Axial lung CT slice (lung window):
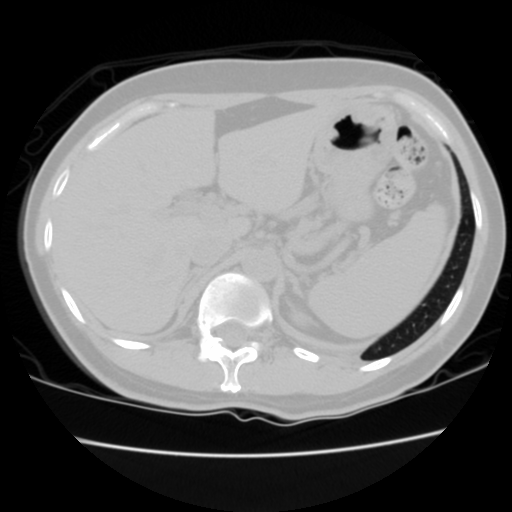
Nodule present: no